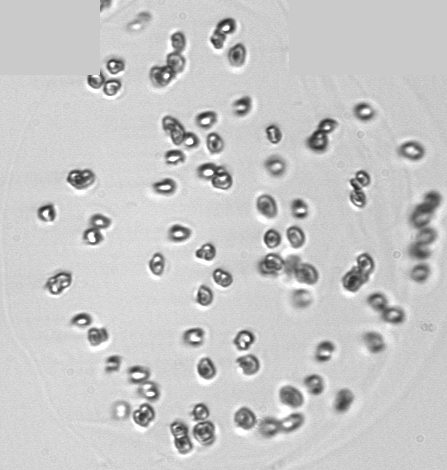
Label: Phaeocystis